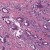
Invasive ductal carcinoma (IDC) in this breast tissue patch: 1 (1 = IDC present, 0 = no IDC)